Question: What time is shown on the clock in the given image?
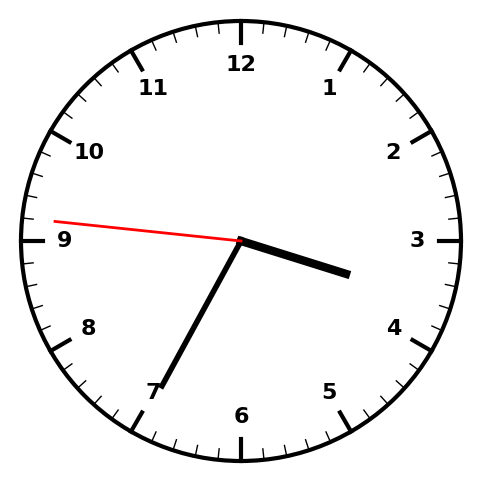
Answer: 03:34:46